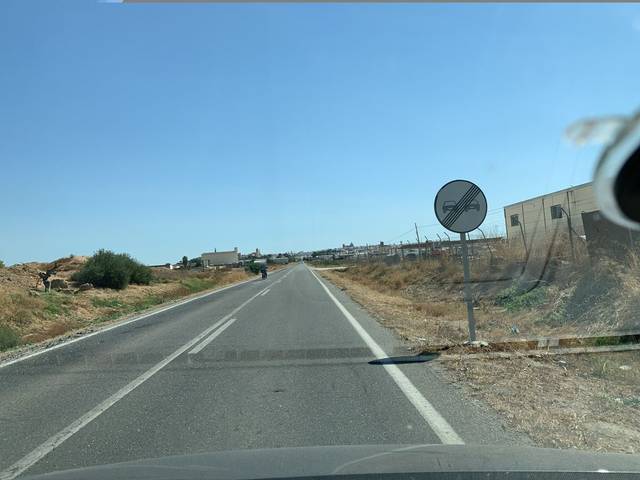
Region: Spain
Coordinates: 37.344, -5.434